Question: I'm working on java and appium. I pushed my project(code) to Github( which includes '.classpath', '.gitignore', '.project', 'pom.xml'). I clone the same project(code) in another machine and then i tried executing it using eclipse.
But i observed after clonig the Git repository ('.classpath', '.gitignore', ,'project') are not cloned at all.
I was getting an error:
> Error: Could not find or load main class tests.Baseclass
Eclipse project:

I gone through some answers and couldn't find solution. Appreciate your help. Thanks in advance.
I tried changing some run configurations. But still issue is not resolved.
'''
public class Baseclass {
public static void main(String[] args) {
//Set the Desired Capabilities
DesiredCapabilities caps = new DesiredCapabilities();
caps.setCapability("deviceName", "My Phone");
caps.setCapability("udid", "XXXXXX");
caps.setCapability("platformName", "Android");
caps.setCapability("platformVersion", "9.0");
caps.setCapability("appPackage", "com.xxx.xxx");
caps.setCapability("appActivity", "com.xxxxxx.xxx.MainActivity");
caps.setCapability("noReset", "true");
caps.setCapability("unicodeKeyboard", true);
caps.setCapability("resetKeyboard", true);
try {
AppiumDriver<MobileElement> driver = new AndroidDriver<MobileElement>(new URL("http://0.0.0.0:4723/wd/hub"), caps);
driver.manage().timeouts().implicitlyWait(5,TimeUnit.SECONDS);
//driver.findElementByClassName("android.widget.TextView").click();
driver.findElement(By.xpath("//*[@text ='SIGN IN']")).click();
driver.findElement(By.xpath("//*[@text ='Email address']")).sendKeys("mobasasas@gmail.com");
driver.findElement(By.xpath("//*[@text ='Password']")).sendKeys("qqqwqdasdwq55");
driver.findElement(By.xpath("//*[@text ='CONTINUE']")).click();
System.out.println("Signed In Successfuly");
} catch (MalformedURLException e) {
System.out.println(e.getMessage());
}
}
}
'''
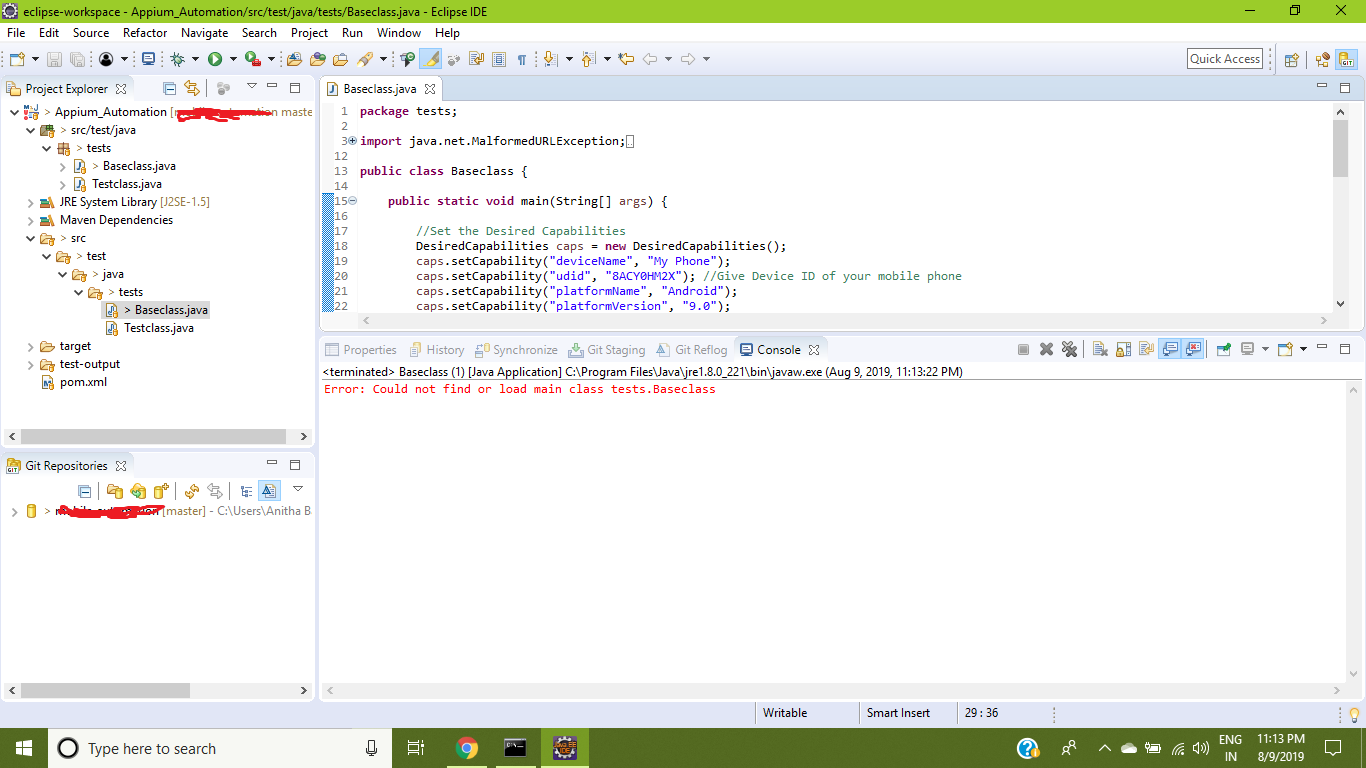
Answer: The project is not built yet in the Eclipse as per the screenshot(The red exclamation mark near the project name).
1. Right Click on the project and click on Properties
2. Choose Build Path > Configure Build Path
Check whether there are any errors or warnings.
You can also view Problems with the project in Windows-> Show View -> Problems
Until these issues are resolved, the project will not be built and the class won't be identified.